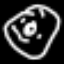
Label: donut